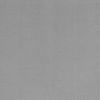
Label: dusty